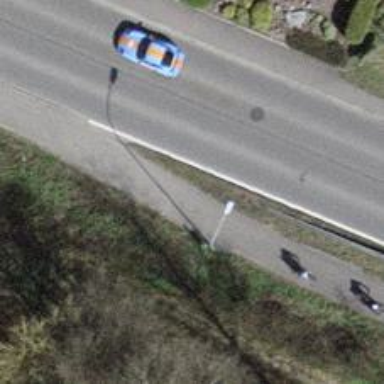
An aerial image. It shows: Asphalt sidewalk path.